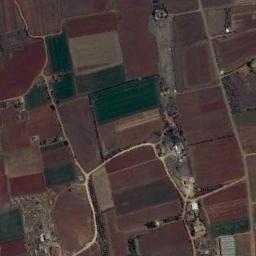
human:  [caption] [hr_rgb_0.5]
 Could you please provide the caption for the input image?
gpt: There are some green and red rectangular farmland .

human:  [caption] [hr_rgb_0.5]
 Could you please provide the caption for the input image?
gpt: There is a building beside the rectangular farmlands .

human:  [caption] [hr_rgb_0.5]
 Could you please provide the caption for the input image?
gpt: Many green, Tan and red-brown mixed-sized rectangular farmlands with villages around them .

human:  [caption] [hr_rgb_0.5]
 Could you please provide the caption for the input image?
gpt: Some rectangular farmlands of different colors and sizes are on the ground and some paths go through the farmlands .

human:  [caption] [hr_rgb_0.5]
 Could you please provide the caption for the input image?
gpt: There are many brown rectangular farmlands and two green ones .